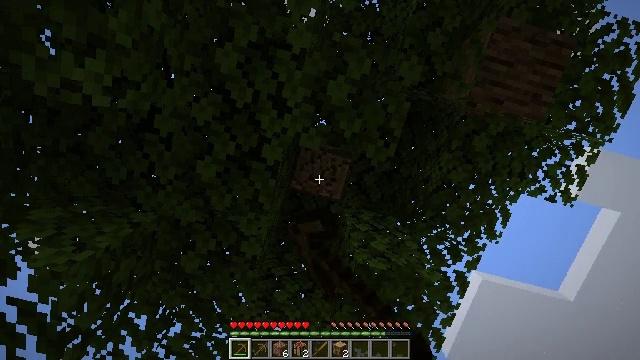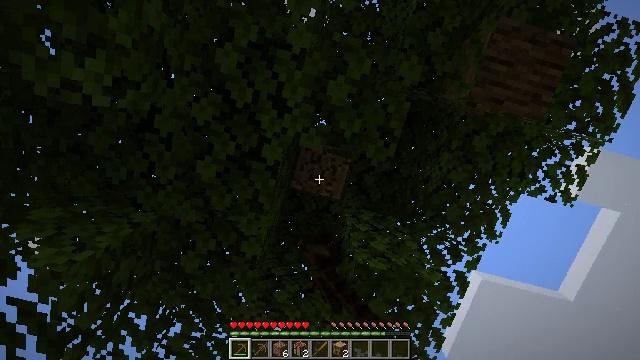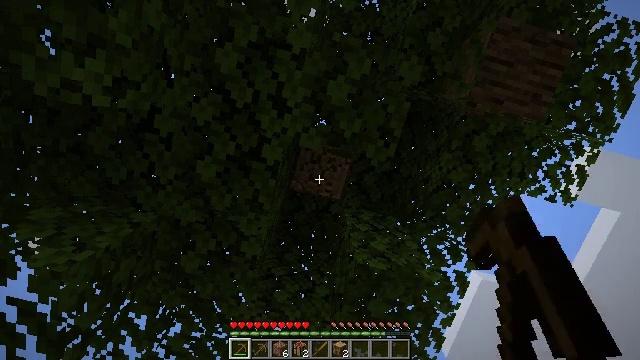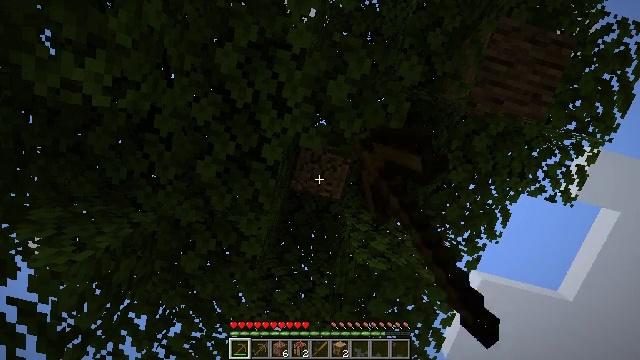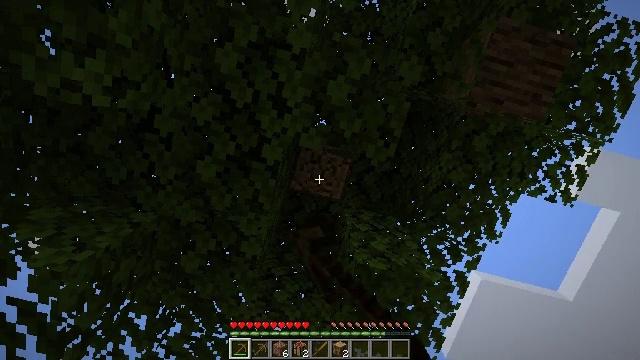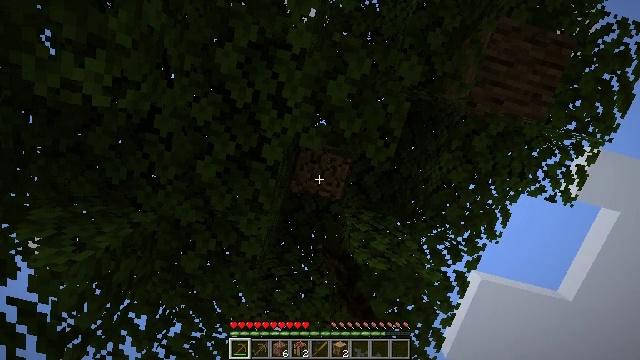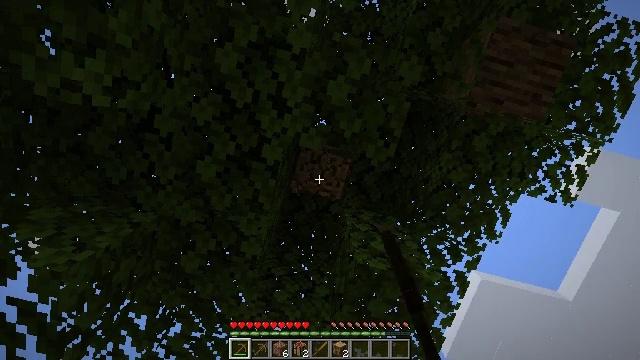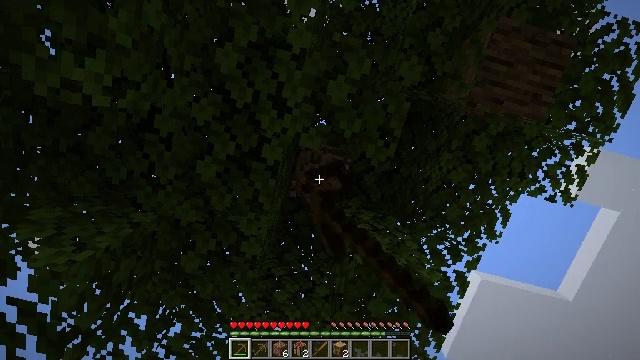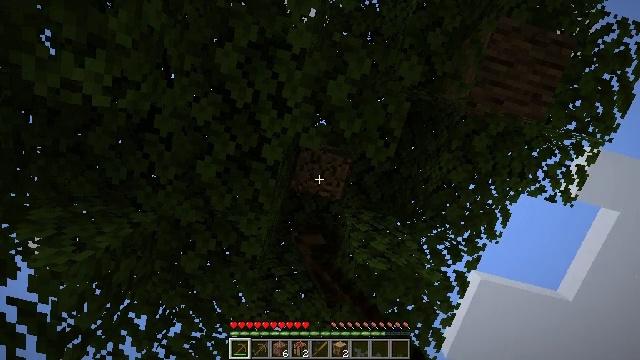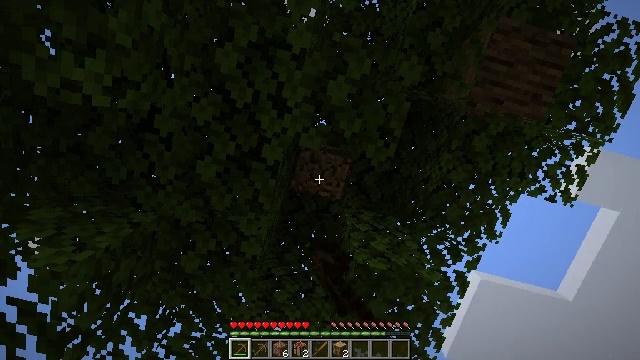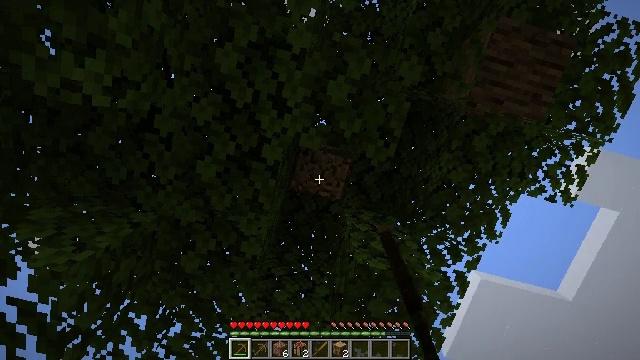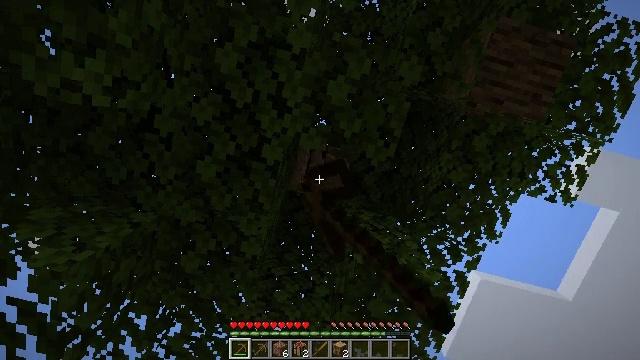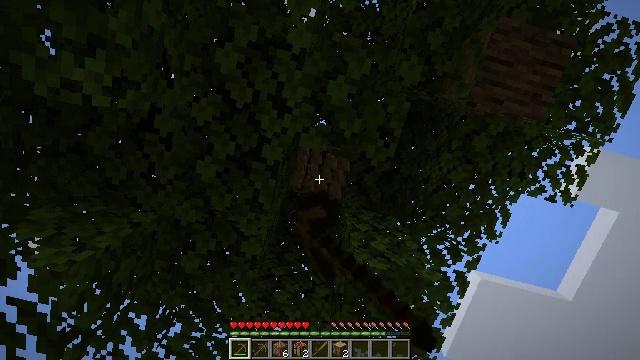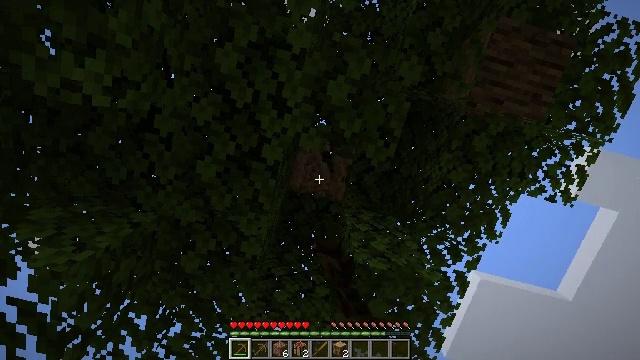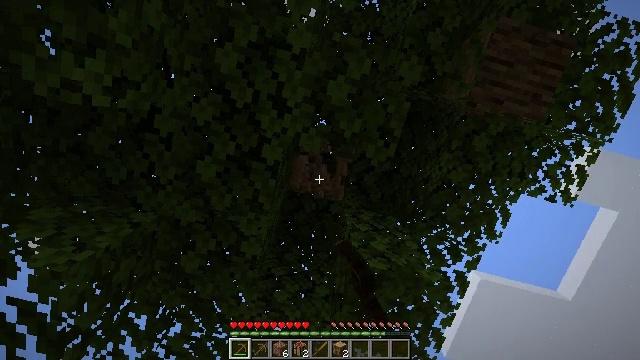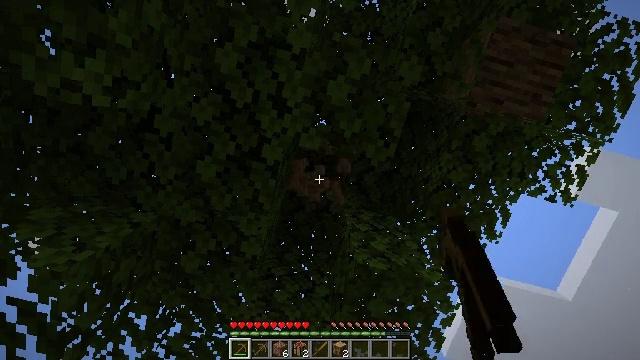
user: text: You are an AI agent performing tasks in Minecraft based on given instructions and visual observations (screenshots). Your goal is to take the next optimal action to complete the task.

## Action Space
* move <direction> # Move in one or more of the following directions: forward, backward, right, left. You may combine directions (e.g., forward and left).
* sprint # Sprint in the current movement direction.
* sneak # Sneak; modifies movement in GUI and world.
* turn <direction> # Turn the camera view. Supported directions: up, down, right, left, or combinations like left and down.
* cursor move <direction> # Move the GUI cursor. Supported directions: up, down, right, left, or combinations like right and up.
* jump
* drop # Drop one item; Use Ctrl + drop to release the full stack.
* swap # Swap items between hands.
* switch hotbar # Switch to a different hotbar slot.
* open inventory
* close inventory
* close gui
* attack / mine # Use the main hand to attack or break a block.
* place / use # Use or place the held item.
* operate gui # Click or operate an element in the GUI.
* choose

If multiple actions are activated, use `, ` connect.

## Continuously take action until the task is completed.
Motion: motion action
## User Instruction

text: Gather oak logs from trees.
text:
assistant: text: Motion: attack / mine
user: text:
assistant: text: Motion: attack / mine
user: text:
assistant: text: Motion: attack / mine
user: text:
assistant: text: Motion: attack / mine
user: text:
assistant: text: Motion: attack / mine
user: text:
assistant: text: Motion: attack / mine
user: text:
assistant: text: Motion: attack / mine
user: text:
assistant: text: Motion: attack / mine
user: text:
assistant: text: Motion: attack / mine
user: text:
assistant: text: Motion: attack / mine
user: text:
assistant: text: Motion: attack / mine
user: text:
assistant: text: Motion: attack / mine
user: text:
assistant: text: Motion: attack / mine
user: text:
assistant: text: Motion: attack / mine
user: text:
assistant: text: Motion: attack / mine
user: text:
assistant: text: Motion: attack / mine
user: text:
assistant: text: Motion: attack / mine